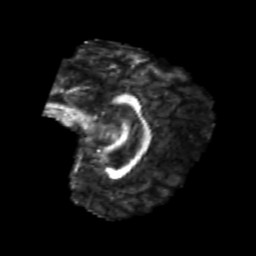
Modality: FA
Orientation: sagittal
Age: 21
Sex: male
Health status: healthy
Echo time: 0.074 s